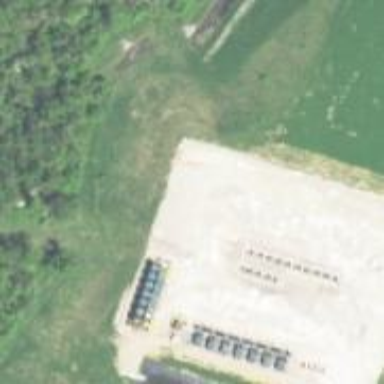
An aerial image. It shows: Petroleum well.